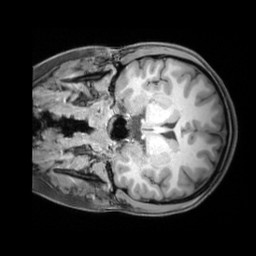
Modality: T1w
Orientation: coronal
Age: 20
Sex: female
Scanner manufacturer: siemens
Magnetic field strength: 3 T
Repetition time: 1.97 s
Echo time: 0.00206 s